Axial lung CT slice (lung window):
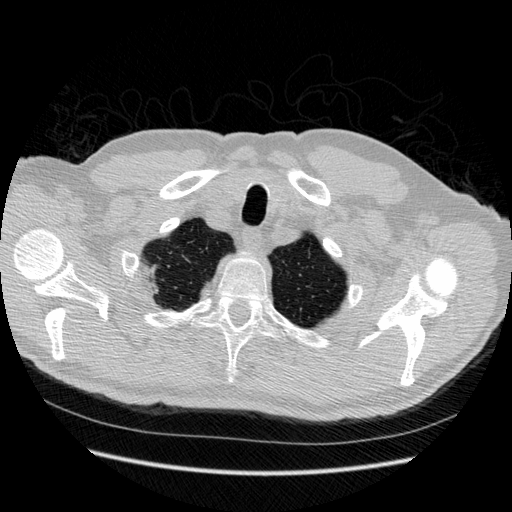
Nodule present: no